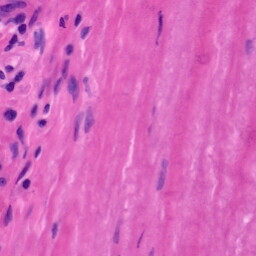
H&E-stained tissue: Tonsil